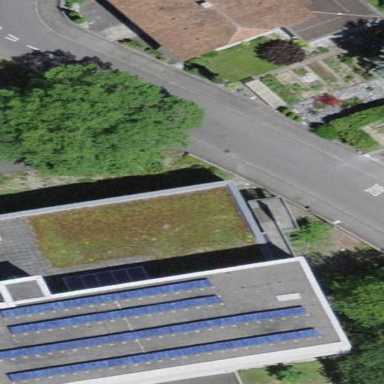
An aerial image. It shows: School building.